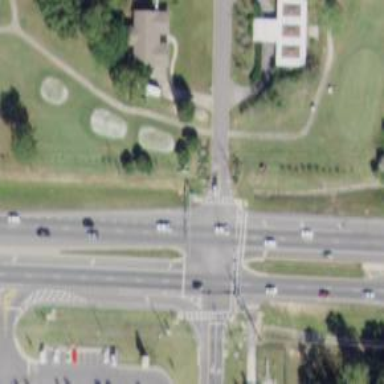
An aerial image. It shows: Marked crossing on the road.